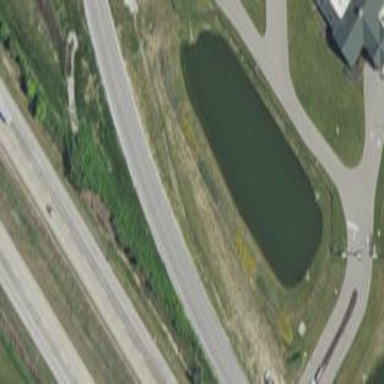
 creating natural and serene environment."